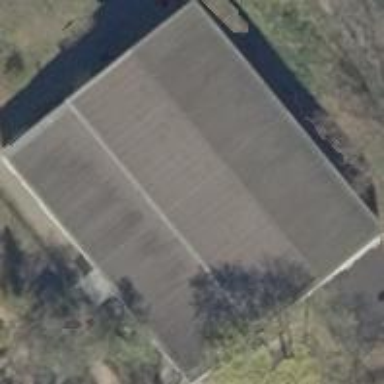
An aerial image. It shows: Sports centre building with gabled roof.